Interaction volume radius: 10 \u00c5
Interaction volume height: 35 \u00c5
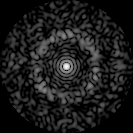
Disorder parameter: 0.8014